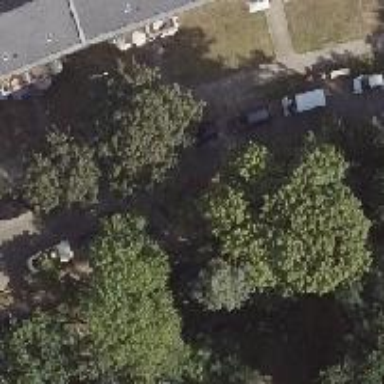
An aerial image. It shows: Avenue of deciduous broadleaved trees.